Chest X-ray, PA view. Patient: 75 years old, sex F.
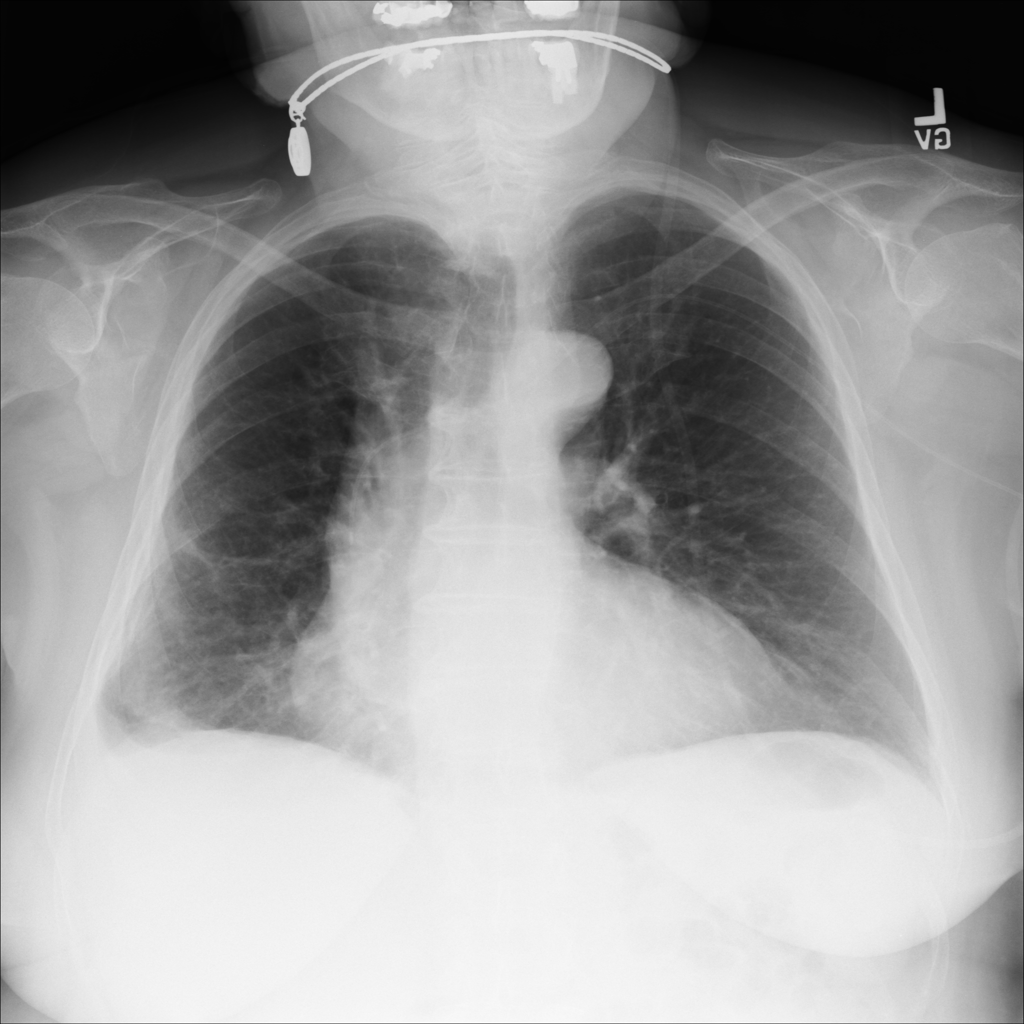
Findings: Atelectasis